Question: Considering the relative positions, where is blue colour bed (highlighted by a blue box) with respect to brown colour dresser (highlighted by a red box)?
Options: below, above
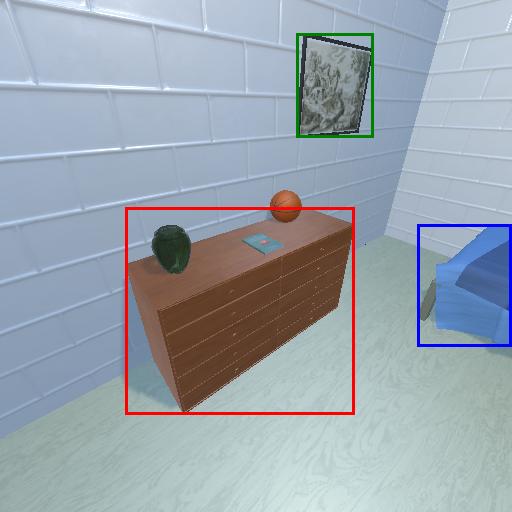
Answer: below